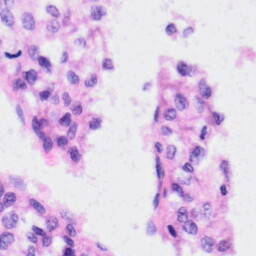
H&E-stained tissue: Liver